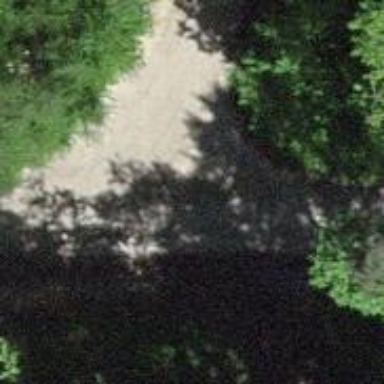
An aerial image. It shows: Unclassified road with gravel surface.